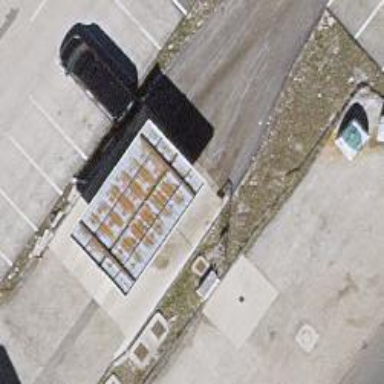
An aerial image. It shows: Fuel station.